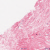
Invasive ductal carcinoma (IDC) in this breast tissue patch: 0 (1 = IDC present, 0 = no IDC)